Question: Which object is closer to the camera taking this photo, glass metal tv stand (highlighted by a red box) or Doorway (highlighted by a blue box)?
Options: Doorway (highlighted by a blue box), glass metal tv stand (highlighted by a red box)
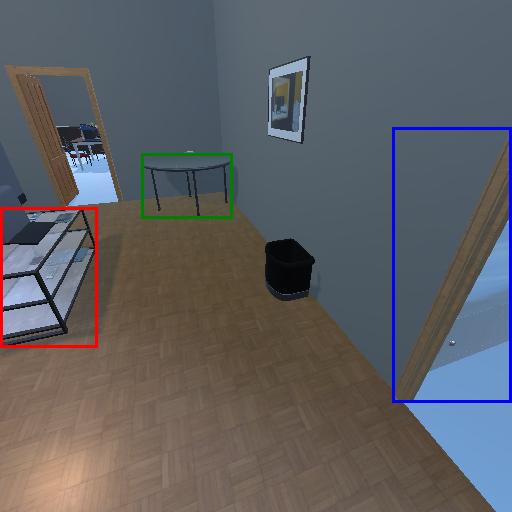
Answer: Doorway (highlighted by a blue box)